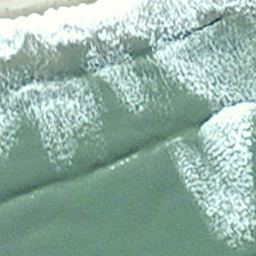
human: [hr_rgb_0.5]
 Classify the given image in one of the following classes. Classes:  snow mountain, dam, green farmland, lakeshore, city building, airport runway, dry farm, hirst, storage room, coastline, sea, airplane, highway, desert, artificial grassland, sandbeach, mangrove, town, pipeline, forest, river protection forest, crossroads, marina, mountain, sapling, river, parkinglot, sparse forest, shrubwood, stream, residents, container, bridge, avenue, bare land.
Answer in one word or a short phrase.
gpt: coastline